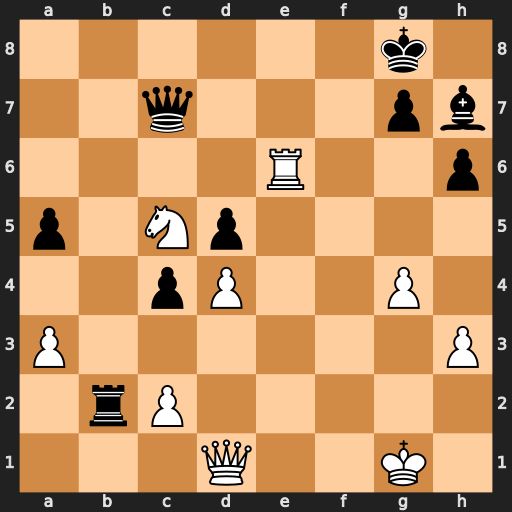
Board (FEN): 6k1/2q3pb/4R2p/p1Np4/2pP2P1/P6P/1rP5/3Q2K1
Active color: w
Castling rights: -
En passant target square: -
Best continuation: Re8+ Kf7 Rf8+ Kxf8 Ne6+ Kg8 Nxc7